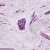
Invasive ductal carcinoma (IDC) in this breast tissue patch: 1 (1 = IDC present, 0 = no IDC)